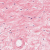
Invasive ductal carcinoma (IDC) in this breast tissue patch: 0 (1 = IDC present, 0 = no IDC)